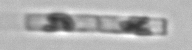
Label: Leptocylindrus